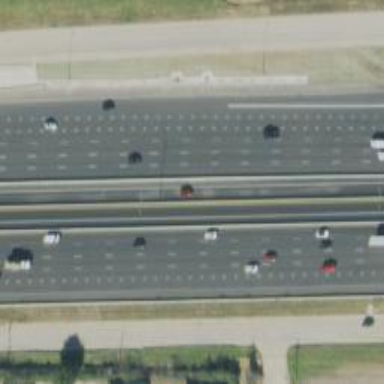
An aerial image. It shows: View of motorway.